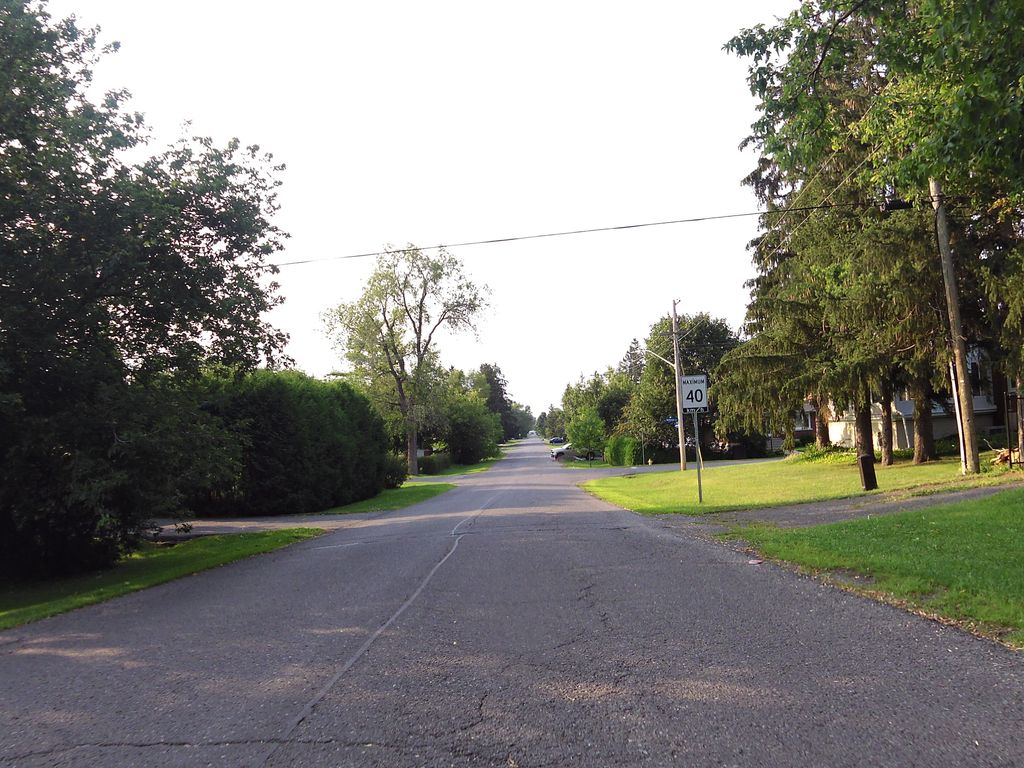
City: ottawa-gatineau